Chest X-ray:
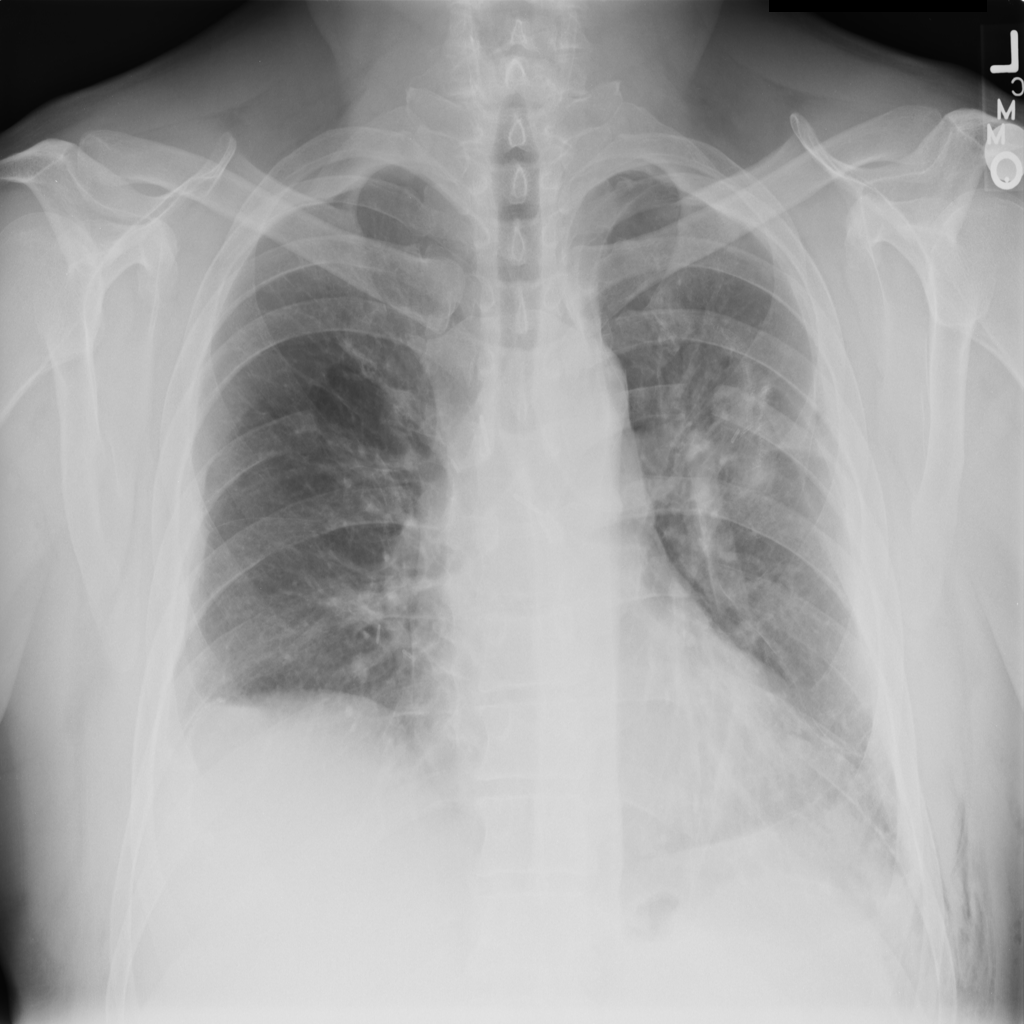
Findings: Consolidation, Effusion, Pleural Thickening, Fracture, Nodule
No abnormal finding: no